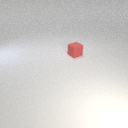
small red rubber cube